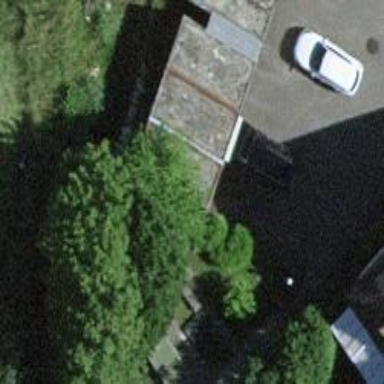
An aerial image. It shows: Garage building.